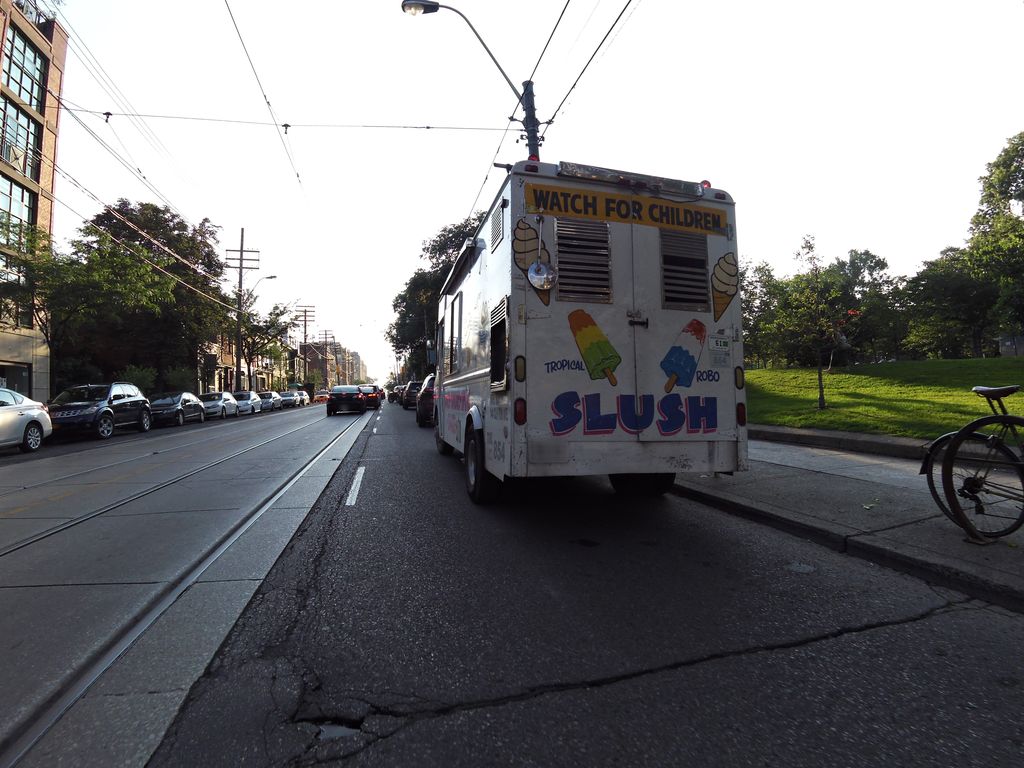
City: toronto